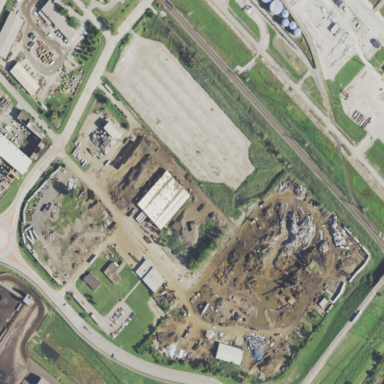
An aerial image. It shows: Scrap yard located in industrial area.